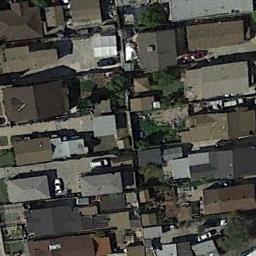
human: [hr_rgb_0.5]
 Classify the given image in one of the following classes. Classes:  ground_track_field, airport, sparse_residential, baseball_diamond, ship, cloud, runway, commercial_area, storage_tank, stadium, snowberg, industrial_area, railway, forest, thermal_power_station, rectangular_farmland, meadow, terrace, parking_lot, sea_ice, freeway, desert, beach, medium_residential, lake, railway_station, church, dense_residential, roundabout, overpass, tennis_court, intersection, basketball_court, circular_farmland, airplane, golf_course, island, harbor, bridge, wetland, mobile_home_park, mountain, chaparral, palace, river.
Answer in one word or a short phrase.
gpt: dense_residential